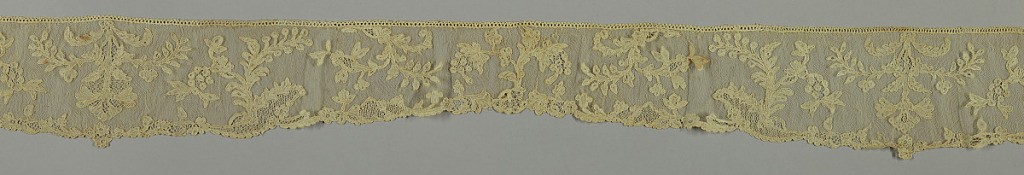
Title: Edge
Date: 18th century
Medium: linen Technique: needle lace with ground of loop and twist with twist return
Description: Alencon style lace with simple floral sprays. Widest portions of the border have foliage sprays in reversed position.